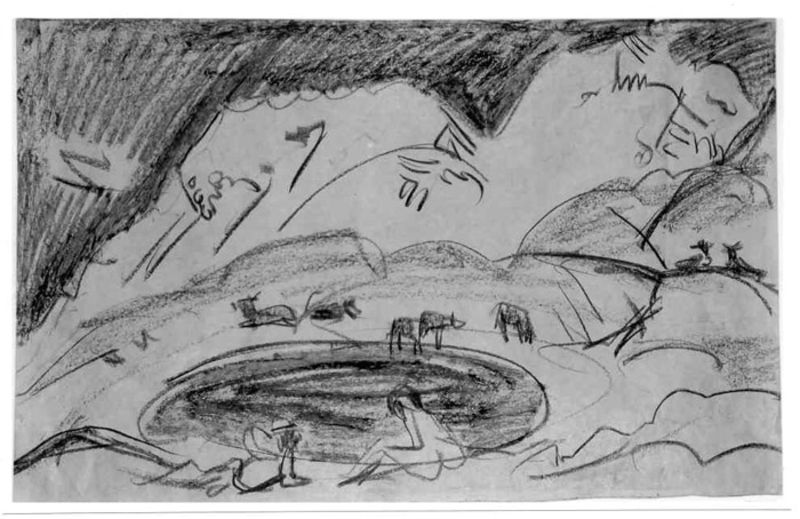
Titel: Bergsee
Künstler: Ernst Ludwig Kirchner
Standort: Karlsruhe
Institution: Staatliche Kunsthalle Karlsruhe
Schlagwörter: grau, gathering, hat, men, people, white, women, black, dark, grey, modern, painting, sitting, woman, natur, angel, cloud, clouds, horses, man, naked, nude, rock, sky, boat, girl, hills, lake, landscape, mountain, mountains, see, water, boy, grass, drawing, paper, shadow, animals, dog, monochrome, sketch, couple, faces, storm, wind, children, abstract, outside, cat, butt, pencil, weather, animal, lines, cow, cows, horse, pond, wolken, bathing, pool, calm, figure, coal, rough, shading, bull, charcoal, crayon, horns, bathers, grazing, kids, nackt, drinking, chaos, ass, persons, fantasy, marks, swimming, tiere, feed, scribbles, eis, stille, childrens, draußen, scenary, wetter, wildtiere, doodles, naked humans, non-color